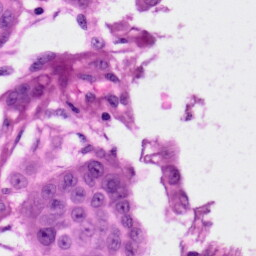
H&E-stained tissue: Skin